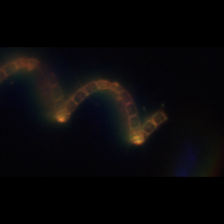
Taxon: Chaetoceros
Group: Diatoms